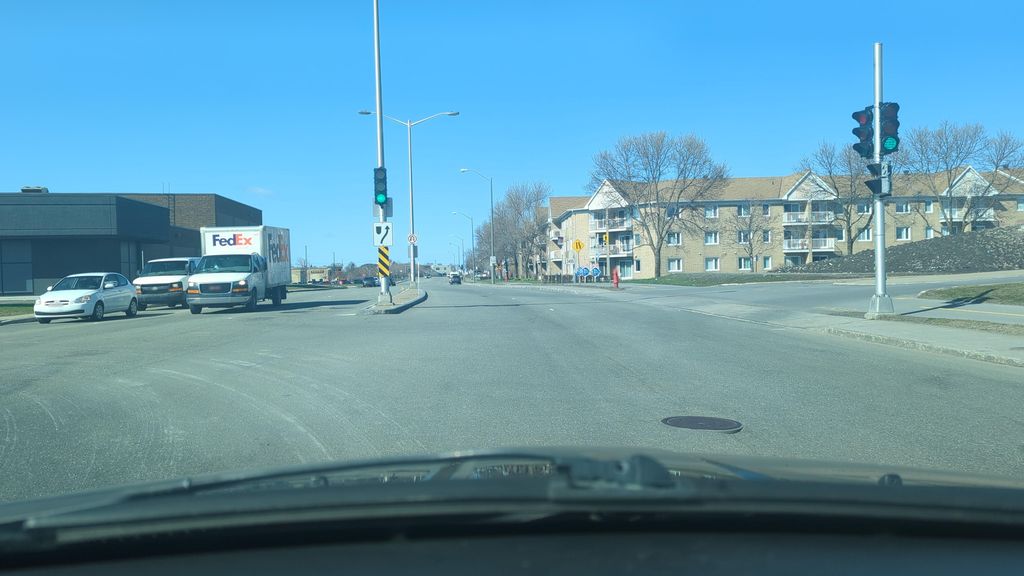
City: quebec_city